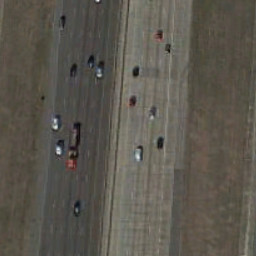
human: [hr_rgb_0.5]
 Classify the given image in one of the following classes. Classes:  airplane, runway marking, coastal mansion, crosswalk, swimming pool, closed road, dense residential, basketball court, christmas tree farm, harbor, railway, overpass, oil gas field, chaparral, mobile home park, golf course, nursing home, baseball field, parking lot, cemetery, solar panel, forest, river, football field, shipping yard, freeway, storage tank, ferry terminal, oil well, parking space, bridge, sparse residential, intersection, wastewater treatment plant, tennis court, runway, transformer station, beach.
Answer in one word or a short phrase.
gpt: freeway